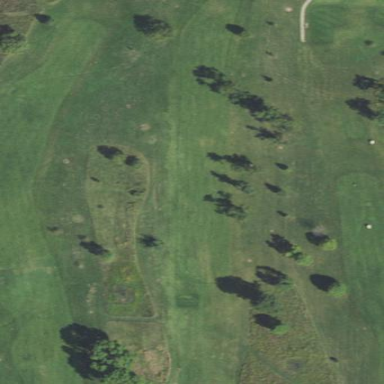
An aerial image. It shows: Rough grassy area used for golf.